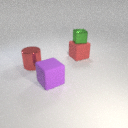
large red metal cylinder to the left of large purple rubber cube